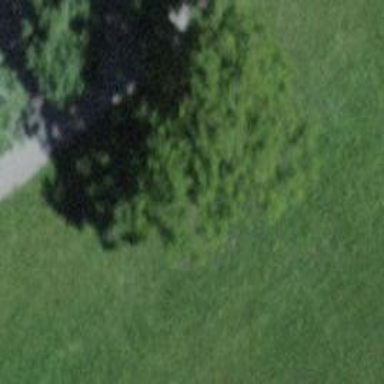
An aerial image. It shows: Avenue of broadleaved trees.